Interaction volume radius: 10 \u00c5
Interaction volume height: 20 \u00c5
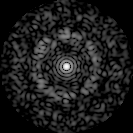
Disorder parameter: 0.7755